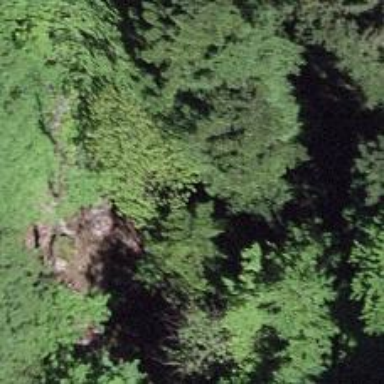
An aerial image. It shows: Natural cliff.